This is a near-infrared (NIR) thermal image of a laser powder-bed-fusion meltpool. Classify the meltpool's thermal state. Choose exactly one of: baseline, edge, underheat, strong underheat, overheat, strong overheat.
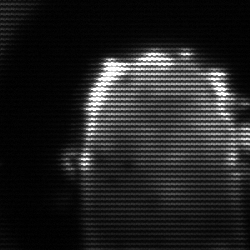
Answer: baseline